Question: Why this django-python snippet showing deleted files also in uploaded document list ??
'''
def lists(request):
# Handle file upload
if request.method == 'POST':
form = DocumentForm(request.POST, request.FILES)
if form.is_valid():
filename = Document(docfile = request.FILES['docfile'])
filename.save()
# Redirect to the document list after POST
return HttpResponseRedirect(reverse('sdm:lists'))
# return render_to_response(reverse('sdm:lists'))
else:
form = DocumentForm() # A empty, unbound form
# Load documents for the list page
documents = Document.objects.all()
# Render list page with the documents and the form
return render_to_response(
'sdm/lists.html',
{'documents': documents, 'form': form},
context_instance=RequestContext(request)
)
'''
'''
<!DOCTYPE html>
<html>
<head>
<meta charset="utf-8">
<title>Minimal Django File Upload Example</title>
</head>
<body>
<!-- List of uploaded documents -->
{% if documents %}
<ul>
{% for document in documents %}
<li><a href="{{document.docfile.url }}">{{ document.docfile.name }}</a></li>
{% endfor %}
</ul>
{% else %}
<p>No documents.</p>
{% endif %}
<!-- Upload form. Note enctype attribute! -->
<form action="{% url sdm:lists %}" method="post" enctype="multipart/form-data">
{% csrf_token %}
<p>{{form.non_field_errors }}</p>
<p>{{form.docfile.label_tag }} {{form.docfile.help_text }}</p>
<p>
{{ form.docfile.errors }}
{{ form.docfile }}
</p>
<p><input type="submit" name="press" value="Upload" /></p>
</form>
</body>
'''
'f14 is latest uploaded file and rest all files have been deleted from respective folders but why is that it is still showing all files in list when are not even present?'
I am new to django-python but I tried to debug it but found this.
'''
>>> from sdm.models import Document
>>> Document.objects.all()
[<Document: Document object>, <Document: Document object>, <Document: Document
object>,<Document: Document object>, <Document: Document object>, <Document: Document
object>,<Document: Document object>, <Document: Document object>, <Document: Document
object>,<Document: Document object>, <Document: Document object>, <Document: Document
object>,<Document: Document object>, <Document: Document object>, <Document: Document
object>]
'''
Don't know how to see actual objects ??

Thanks
As pointed out in answers and comments, I would like to tell you that I am deleting files from the uploaded folder directly. Is there any way that I can force ORM object to update automatically when files are not present in folder
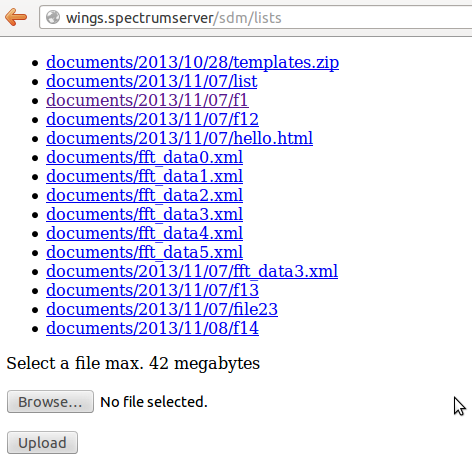
Answer: I couldn't see how you delete a 'Document'. You should have a method like the following.
'''
def delete(request):
if request.method != 'POST':
raise HTTP404 # don't forget to import
else:
docId = request.POST.get('doc-id', None)
if docId is not None:
docToDel = Document.objects.get(pk=docId)
# delete the file using docToDel.docfile
docToDel.delete()
return HttpResponse('Whatever message you want.')
'''
If you would like to delete objects automatically when a file deleted directly, you could iterate the Document objects and check if the files are existing or not. But you need to run this procedure before listing or periodically.